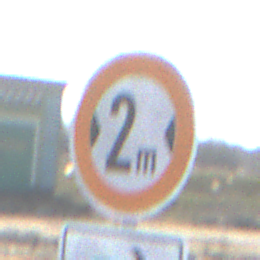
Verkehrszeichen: TatsaechlicheBreite2
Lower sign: RichtungsangabeDurchPfeile5
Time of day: Midday
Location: Outdoor (Suburban)
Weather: PartlyCloudy
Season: NotSpecified
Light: Natural